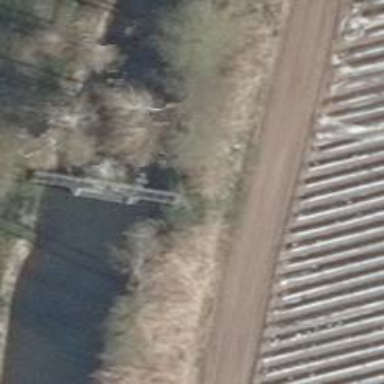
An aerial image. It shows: Weir in waterway.